Question: We're doing an overtime incentive where people can earn raffle tickets based on the number of extra hours they work. They earn one ticket for every seven hours of overtime they work. I've built an excel sheet that I can just import the total hours into to track this, but I'm having trouble with the "number of tickets earned" formula.
I have a column for the number of hours over 40 worked, then a column to convert the hours to a number then divide by seven using: '=((C2-INT(C2))*24)/7'. Next column, I have '=ROUNDDOWN(D2, -0.5)' because if they worked 15 hours, it was giving them 2.5 tickets.
The issue I'm running into is that when they worked exactly 7 hours, I get 0 for the '=ROUNDDOWN(D2, -0.5)' formula. I tried '=ROUND(D18, -0.5)' but if they worked 6 hours 30 minutes, it gives them one ticket. I'm sure I'm probably missing something simple but is anyone able to help?

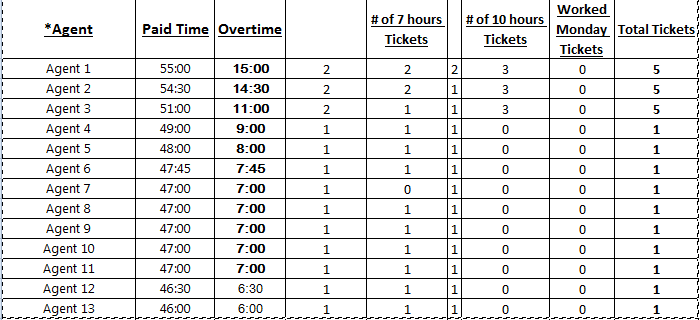
Answer: You have already used 'INT', which would be a better option than 'ROUND' or 'ROUNDDOWN'. Also 'C2-INT(C2)' can be simplified to 'MOD(C2,1)':
'''
=INT(24*MOD(C2,1)/7)
'''
## Breaking it down:
> 'MOD(C2,1)' take the decimal portion of C2 (i.e. Hours, less than 24)
> '24*MOD(C2,1)' convert from fraction-of-day to full hours
> '24*MOD(C2,1)/7' divide by 7. For 6.5 this gives 0.928... and for 15 it gives 2.142...
> 'INT(24*MOD(C2,1)/7)' take only the Integer part. For 6.5 this gives '0', for 15 it gives '2'